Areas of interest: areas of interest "Educational"
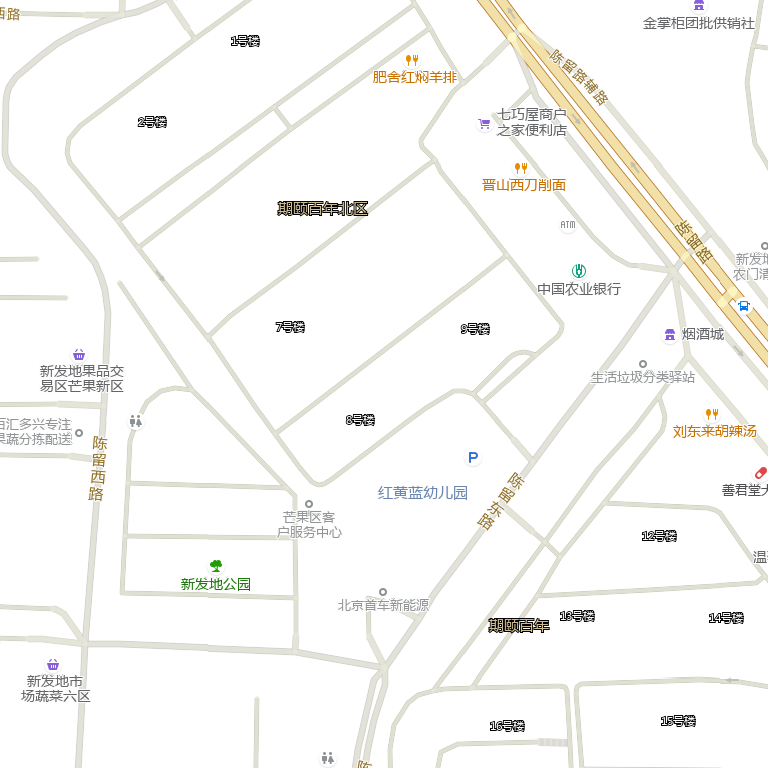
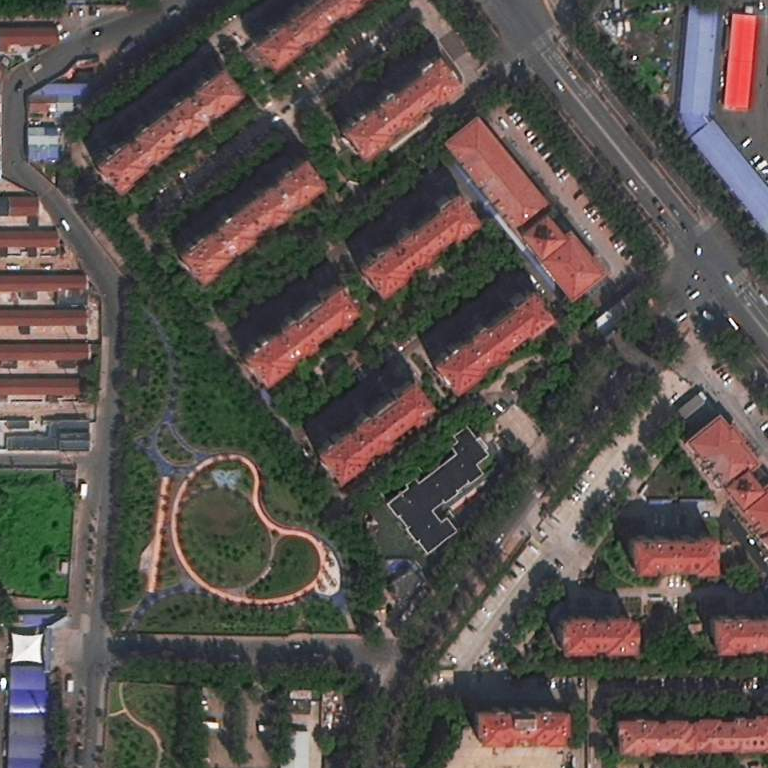